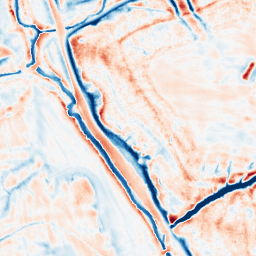
Category: edge_preserving
Decomposition family: bilateral
Decomposition parameters: d: 21
sigma_color: 25
sigma_space: 100
Upsampling method: sinc_hamming
Upsampling parameters: scale: 4
kernel_size: 8
Upsampling scale: 4